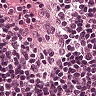
Metastatic tissue present: no